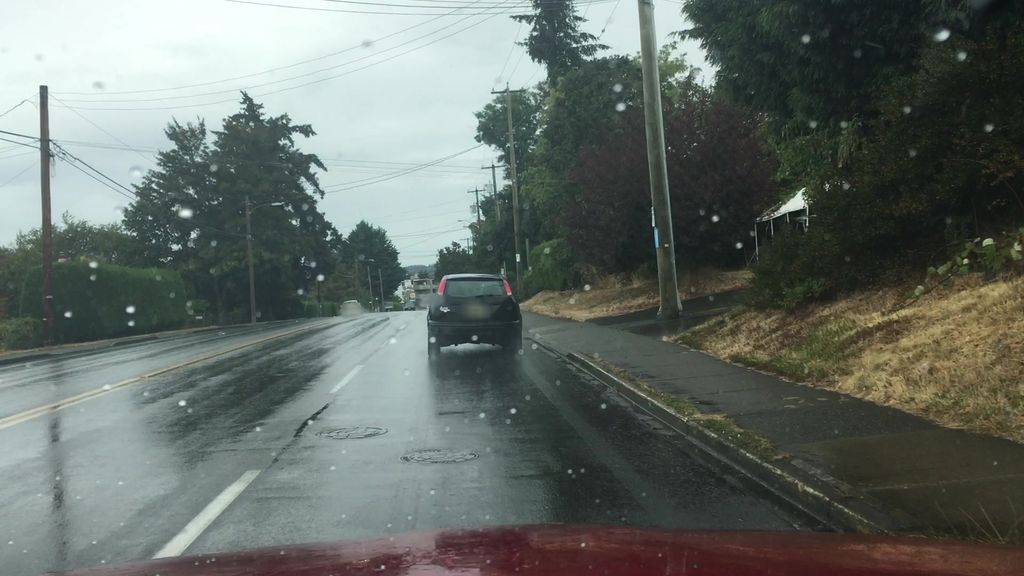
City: victoria